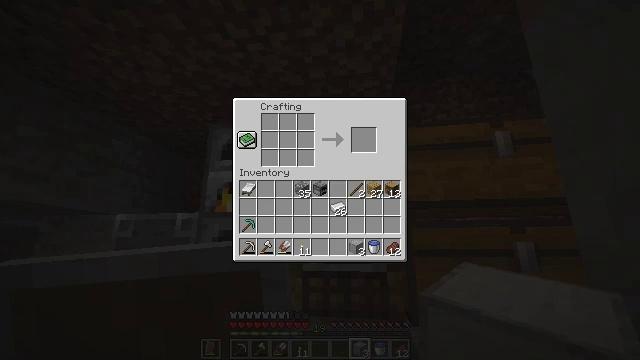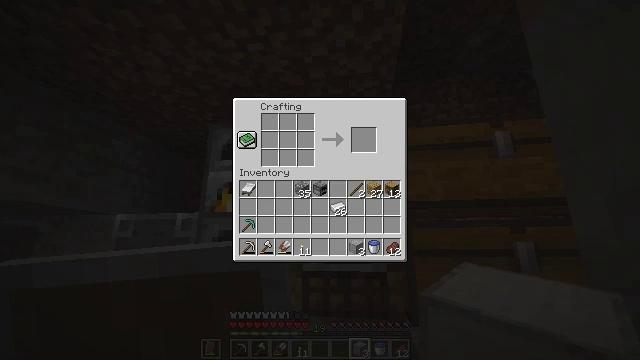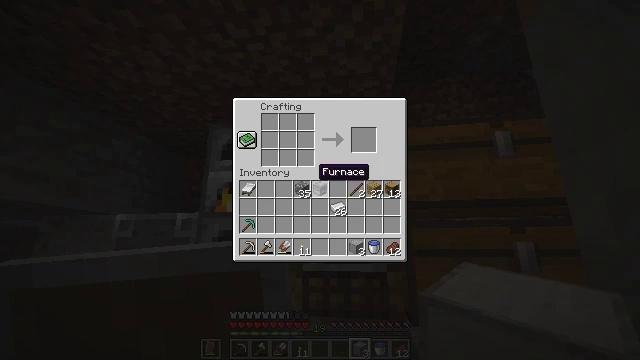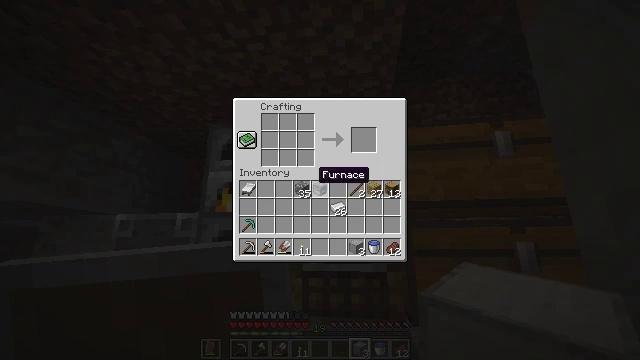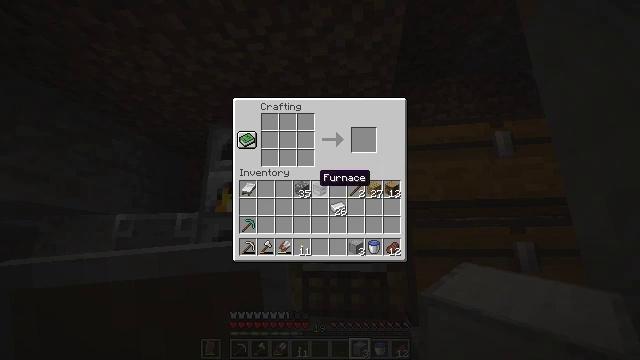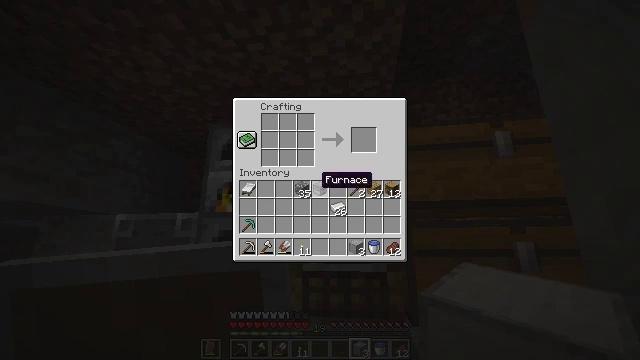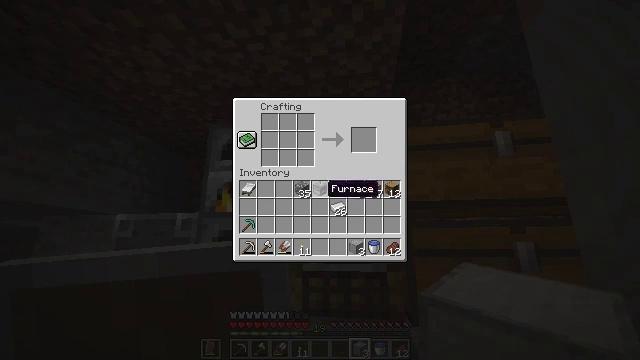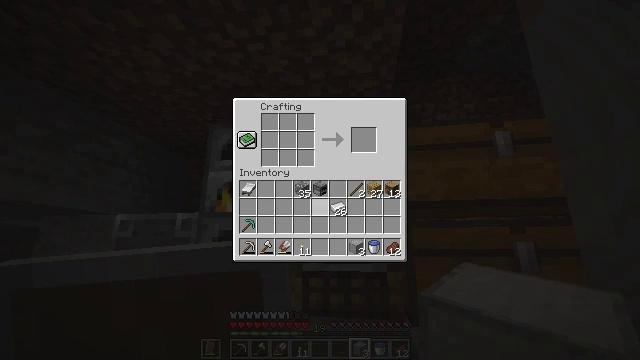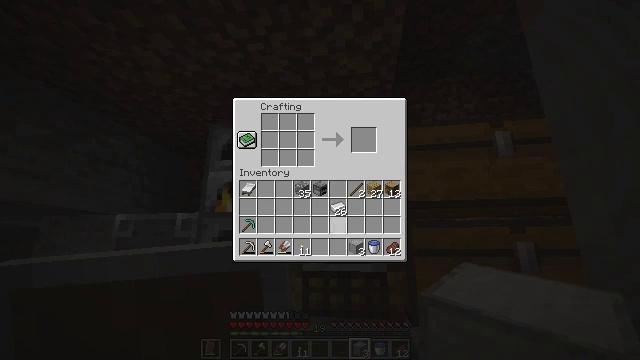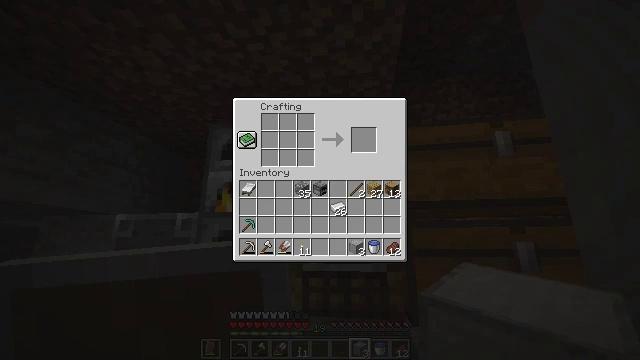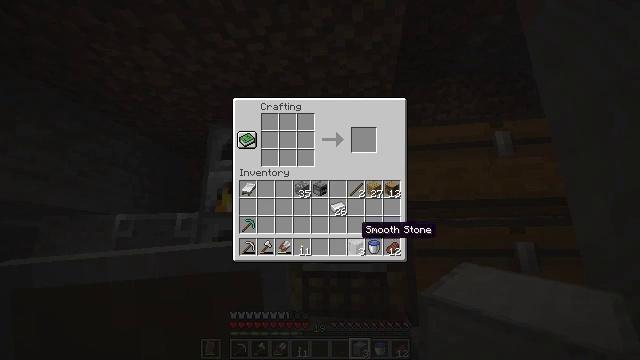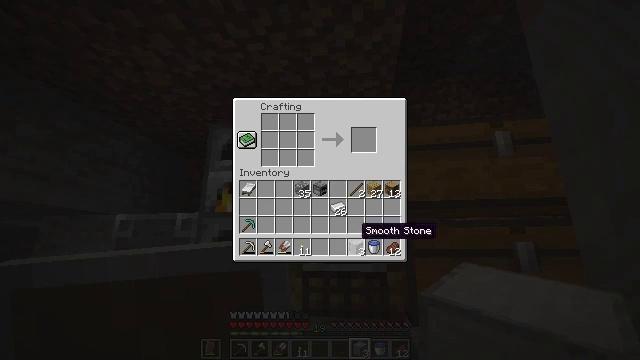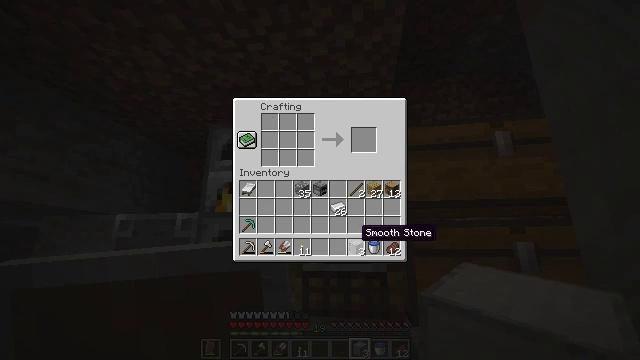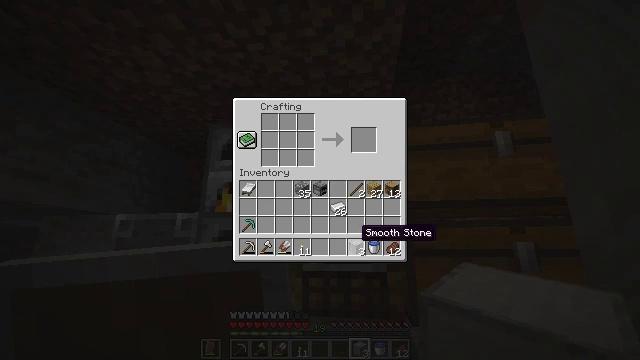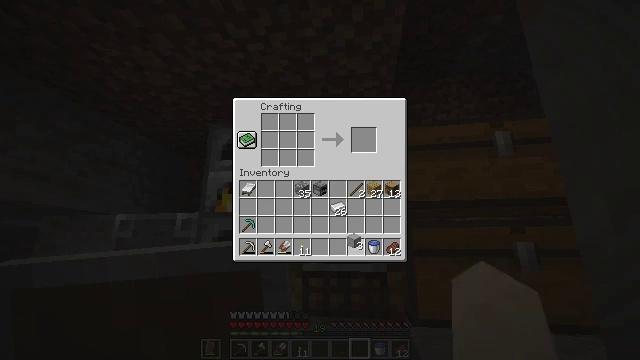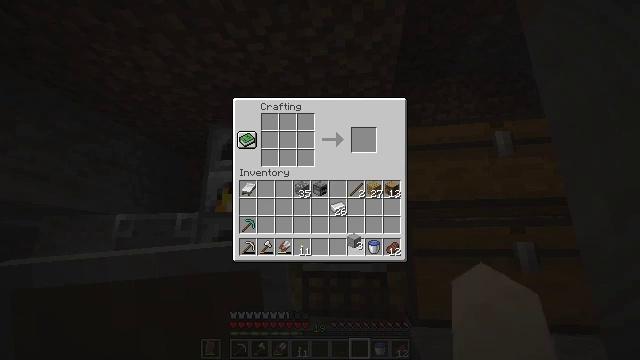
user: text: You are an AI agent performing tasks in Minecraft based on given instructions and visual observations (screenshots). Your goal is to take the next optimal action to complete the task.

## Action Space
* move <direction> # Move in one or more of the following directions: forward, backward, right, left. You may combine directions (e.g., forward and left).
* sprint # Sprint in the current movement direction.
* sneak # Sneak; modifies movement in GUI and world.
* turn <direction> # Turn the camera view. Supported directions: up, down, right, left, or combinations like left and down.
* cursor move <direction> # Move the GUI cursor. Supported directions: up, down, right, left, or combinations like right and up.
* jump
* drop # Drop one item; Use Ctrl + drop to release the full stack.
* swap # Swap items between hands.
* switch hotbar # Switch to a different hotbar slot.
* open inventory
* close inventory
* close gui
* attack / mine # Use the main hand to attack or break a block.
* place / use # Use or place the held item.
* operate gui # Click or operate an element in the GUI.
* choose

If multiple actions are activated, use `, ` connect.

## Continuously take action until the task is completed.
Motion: motion action
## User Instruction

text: Create a blast furnace using the required materials.
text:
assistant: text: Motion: no_op
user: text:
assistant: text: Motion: no_op
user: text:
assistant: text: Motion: no_op
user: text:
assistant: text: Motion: no_op
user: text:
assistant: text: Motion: no_op
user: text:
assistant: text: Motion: cursor move down
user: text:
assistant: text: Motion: cursor move down
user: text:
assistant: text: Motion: cursor move right and down
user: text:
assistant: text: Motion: cursor move right and down
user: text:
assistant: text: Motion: no_op
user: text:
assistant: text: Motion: no_op
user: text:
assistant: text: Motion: no_op
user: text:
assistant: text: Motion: no_op
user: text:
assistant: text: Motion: operate gui
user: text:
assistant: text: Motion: operate gui
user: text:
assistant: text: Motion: cursor move left and up
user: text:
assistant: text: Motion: cursor move left and up
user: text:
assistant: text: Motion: cursor move left and up
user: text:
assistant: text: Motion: cursor move left
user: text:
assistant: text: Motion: no_op
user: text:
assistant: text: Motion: cursor move left
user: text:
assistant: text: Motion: no_op
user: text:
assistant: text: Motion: no_op
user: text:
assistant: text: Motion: no_op
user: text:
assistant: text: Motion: no_op
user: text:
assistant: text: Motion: choose
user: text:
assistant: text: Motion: choose
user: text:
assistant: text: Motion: cursor move right, choose
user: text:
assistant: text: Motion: cursor move right, choose
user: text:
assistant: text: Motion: choose